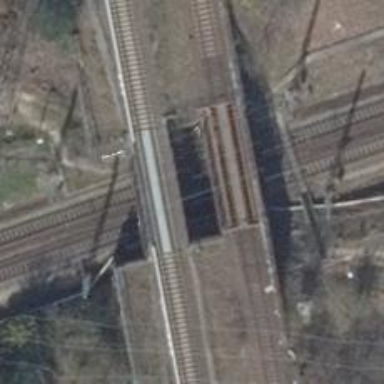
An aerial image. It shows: Site related to the railway.